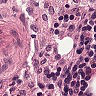
Metastatic tissue present: no